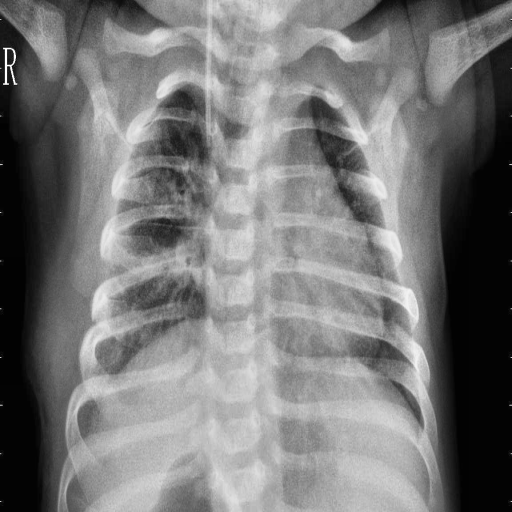
Finding: PNEUMONIA